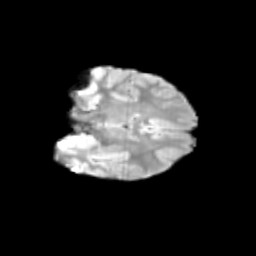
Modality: T2w
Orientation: coronal
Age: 12
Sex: female
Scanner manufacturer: siemens
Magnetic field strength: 3 T
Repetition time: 3.8 s
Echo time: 0.07 s